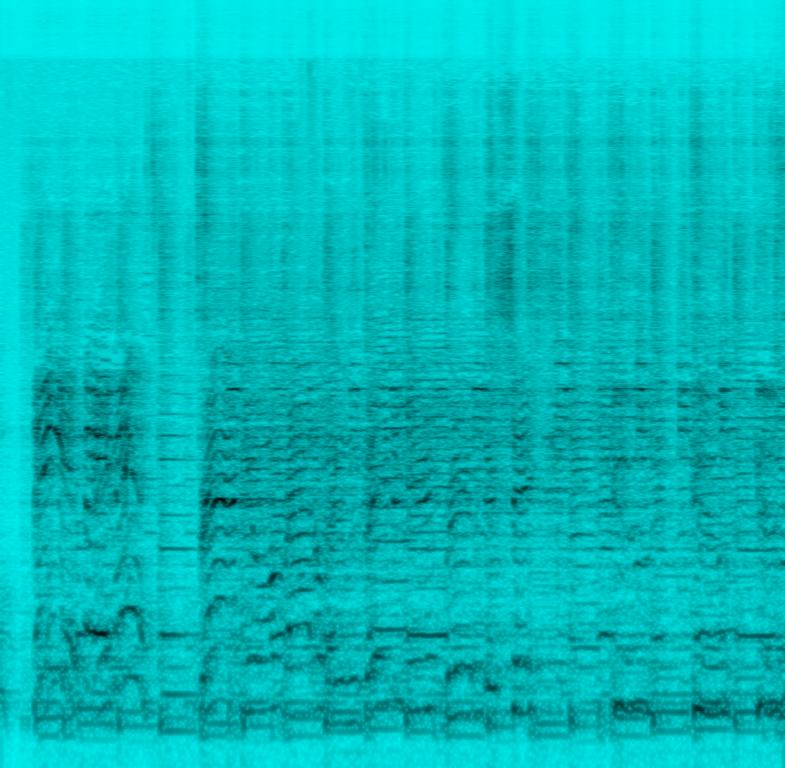
The rock and roll music features a male voice singing a melody and at times singing in unison with a male backing voice. The band that accompanies the singer consists of a drum kit playing a light and simple rhythm, a bass guitar that plays in the style of walking bass, and a section of saxophones. On top of this recording one can hear a rattle that sounds close to a baby shaker toy. The recording quality is not that good, which leads me to believe it's an amateur phone recording of a speaker playing the song.